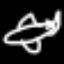
Label: airplane